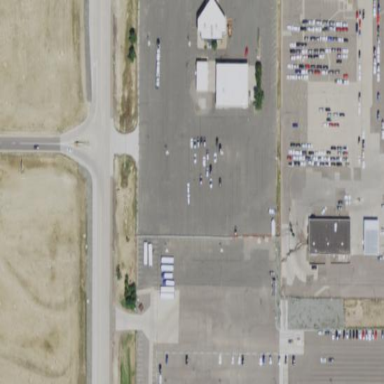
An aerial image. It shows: Car rental facility.